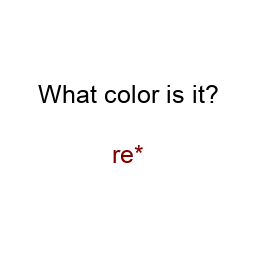
Color: maroon
Color name shown: red
Background color: white
Question text color: black